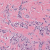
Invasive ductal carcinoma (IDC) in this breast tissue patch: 1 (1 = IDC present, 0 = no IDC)